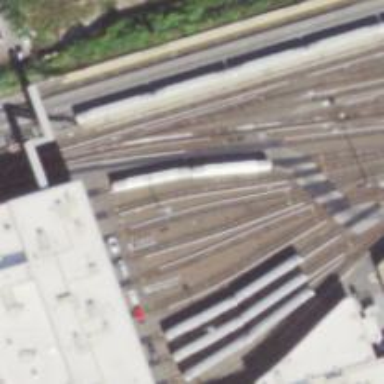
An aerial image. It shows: Electrified rail yard for railway service.